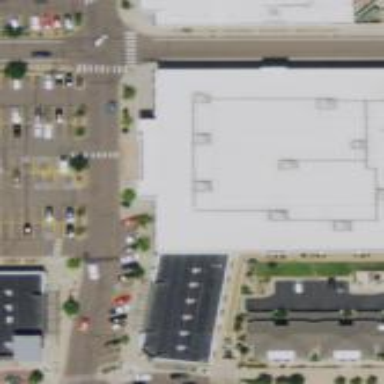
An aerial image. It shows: Retail building.